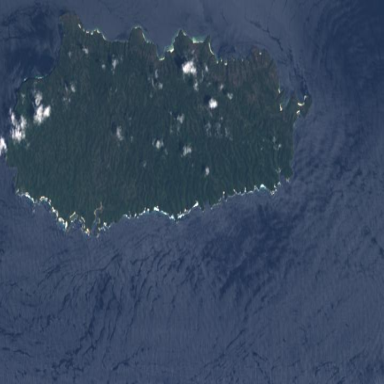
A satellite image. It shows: Island with natural coastline.